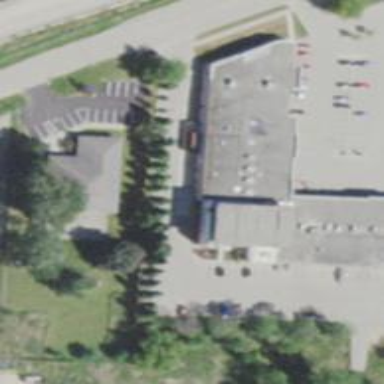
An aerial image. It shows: Fitness centre on leisure land.